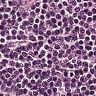
Metastatic tissue present: no